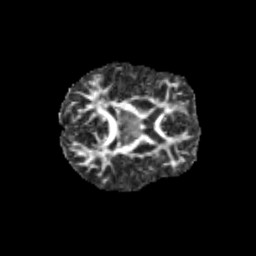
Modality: FA
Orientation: axial
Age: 9
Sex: male
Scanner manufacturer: siemens
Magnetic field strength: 3 T
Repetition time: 3.8 s
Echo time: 0.07 s